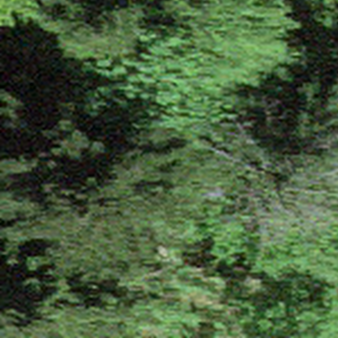
Label: other